Question: I developed a google script that can get user's email by session every time someone views a specific spreadsheet. However, recently I am getting a few blank email addresses with the timestamp is available. Here is the output in the google sheet:

And here is the google script:
'''
function onOpen() {
var scriptProperties = PropertiesService.getScriptProperties();
scriptProperties.setProperty((Session.getActiveUser().getEmail() == '' ? Session.getEffectiveUser().getEmail() : Session.getActiveUser().getEmail())+"_"+randomString(20, "aA0"),Utilities.formatDate(new Date(), "GMT+7", "M-dd-yyyy HH:mm:ss"));
}
'''
What could possibly cause this? Is there any solution? Please kindly help.
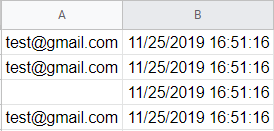
Answer: 'getEmail()' function may return 'null' in some cases, described in <URL>:
> The circumstances in which the email address is available vary: for example, the user's email address is not available in any context that allows a script to run without that user's authorization, like a simple onOpen(e) or onEdit(e) trigger, a custom function in Google Sheets, or a web app deployed to "execute as me" (that is, authorized by the developer instead of the user). However, these restrictions generally do not apply if the developer runs the script themselves or belongs to the same G Suite domain as the user.
In case it does, the ternary expression you use in your code:
'''
Session.getActiveUser().getEmail() == '' ? Session.getEffectiveUser().getEmail() : Session.getActiveUser().getEmail()
'''
Will evaluate the "falsy" statement (the one after the colon), namely 'Session.getActiveUser().getEmail()', since 'null != '''.
In order to get better results, I suggest you modify your ternary expression as follows (notice the changes in the condition used):
'''
Session.getActiveUser().getEmail() ? Session.getEffectiveUser().getEmail() : Session.getActiveUser().getEmail()
'''
Now, when 'getEmail()' returns 'false', the effective user's email will be the one returned by your expression.